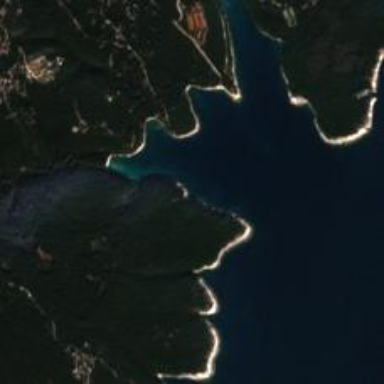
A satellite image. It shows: Beautiful bay with natural surroundings.